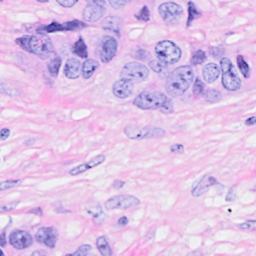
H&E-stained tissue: Breast